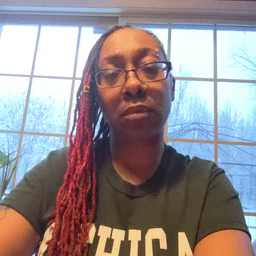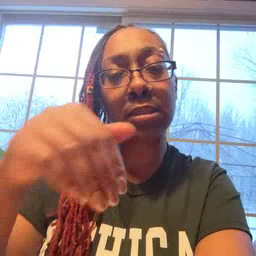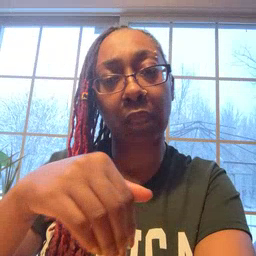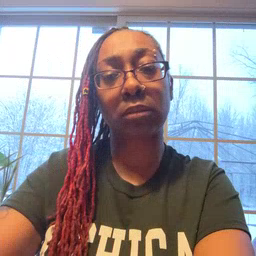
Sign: night